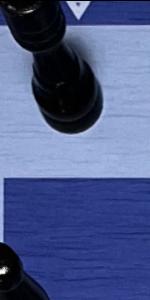
Label: Empty